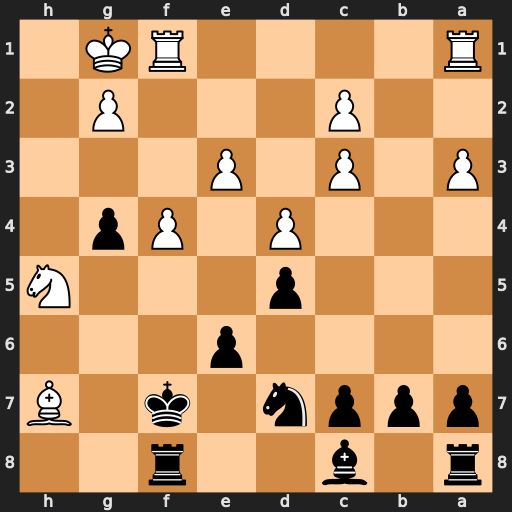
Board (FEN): r1b2r2/pppn1k1B/4p3/3p3N/3P1Pp1/P1P1P3/2P3P1/R4RK1
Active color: b
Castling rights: -
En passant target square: -
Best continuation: Rh8 f5 Rxh7 fxe6+ Kxe6